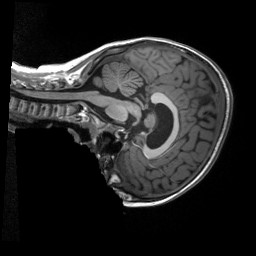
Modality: T1w
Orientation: sagittal
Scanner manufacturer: siemens
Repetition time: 2.3 s
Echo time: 0.00229 s